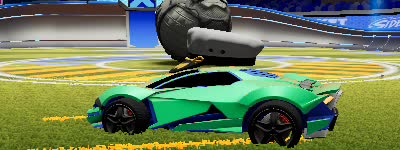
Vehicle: werewolf